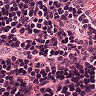
Metastatic tissue present: no